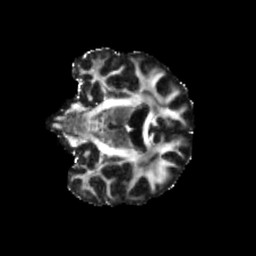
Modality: FA
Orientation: coronal
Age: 67
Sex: male
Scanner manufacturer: siemens
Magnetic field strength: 3 T
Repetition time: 3.23 s
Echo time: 0.0892 s